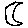
Label: moon